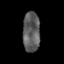
Tissue: lung
Cell type: Others
Senescence score: 0.19
Nuclear area (px): 666
Mean DAPI intensity: 93.147